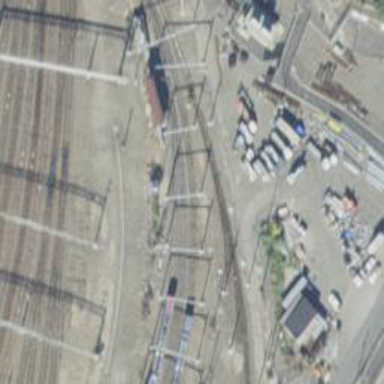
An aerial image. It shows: Railway yard with electrified contact lines.